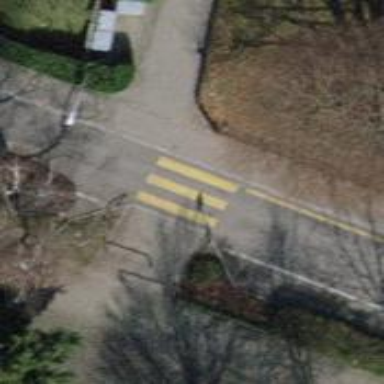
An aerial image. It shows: Kerb barrier.